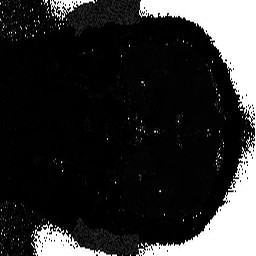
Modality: T2starmap
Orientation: coronal
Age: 31
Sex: male
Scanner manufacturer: siemens
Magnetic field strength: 3 T
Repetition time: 0.043 s
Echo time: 0.00184 s